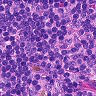
Metastatic tissue present: no